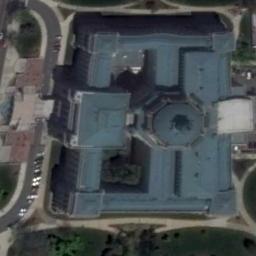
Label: church